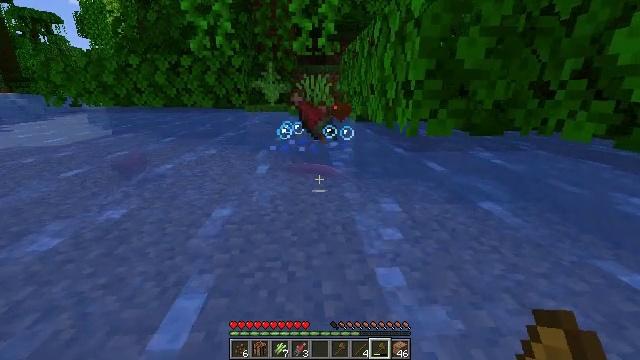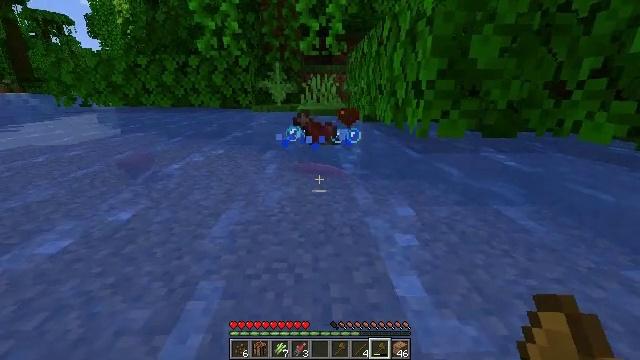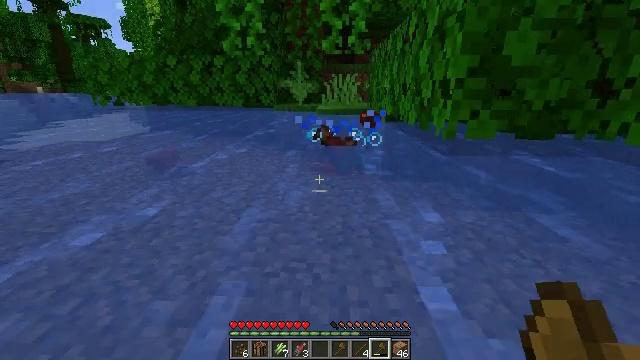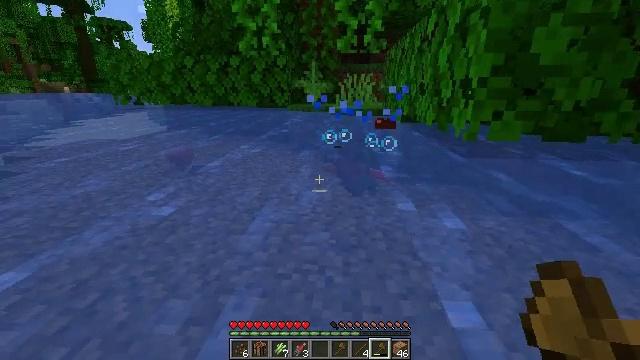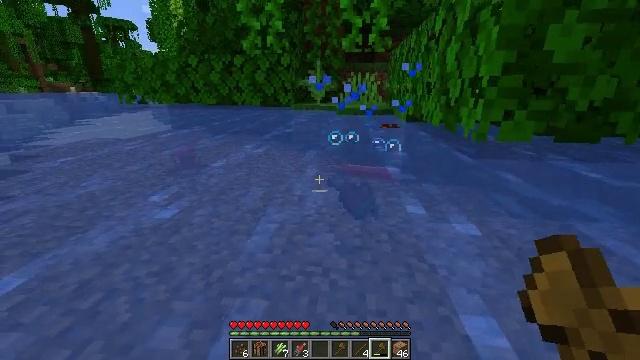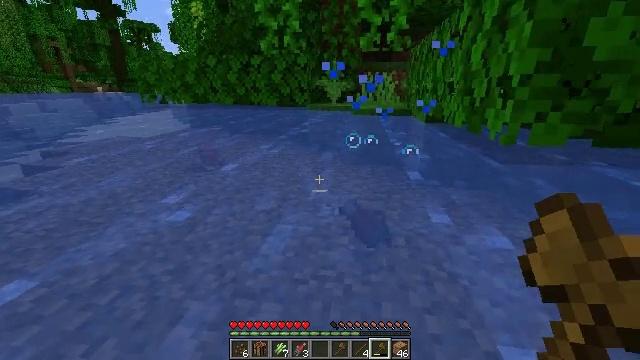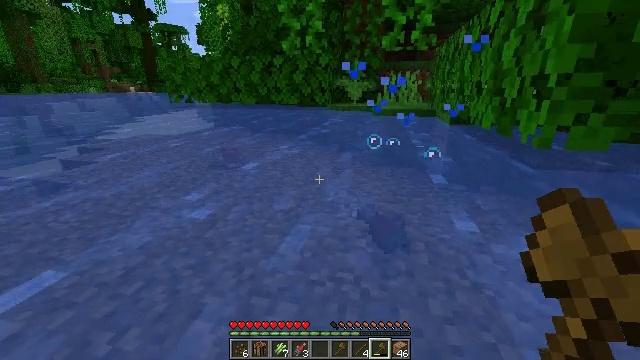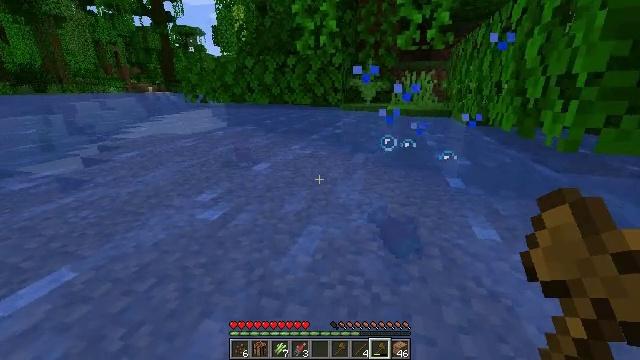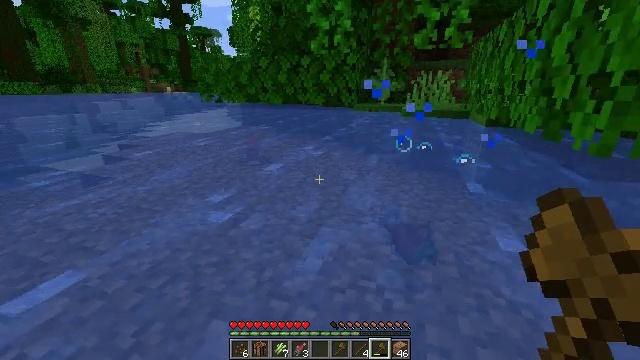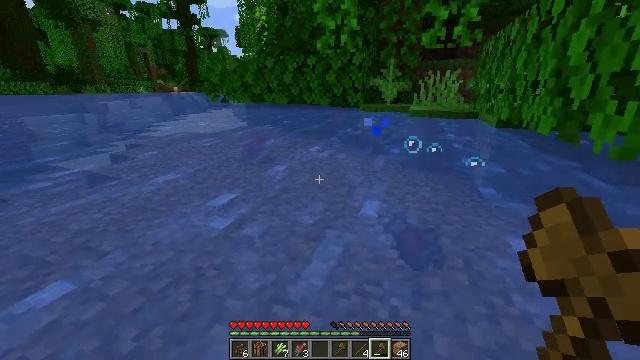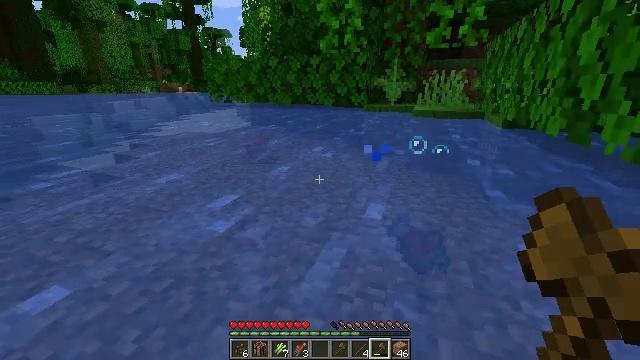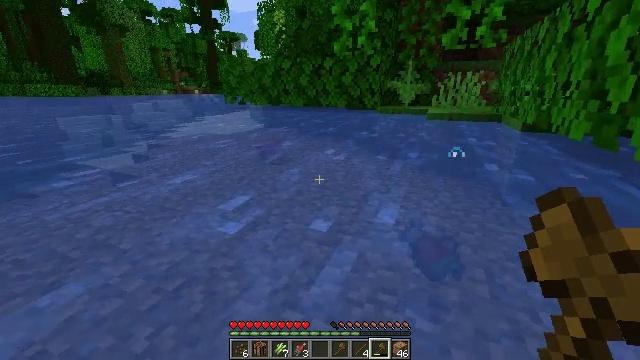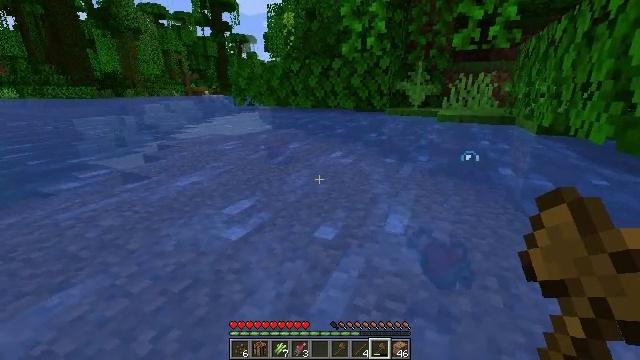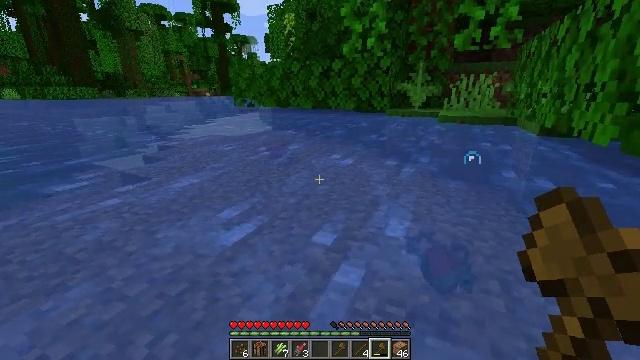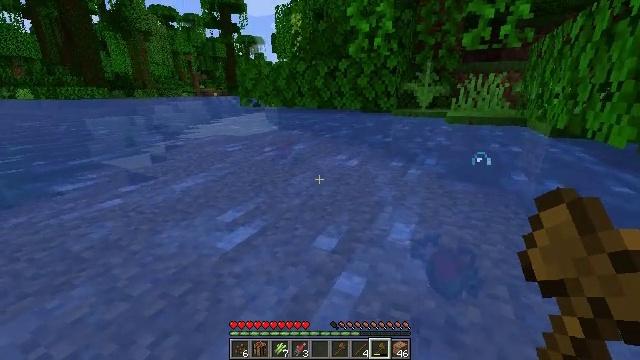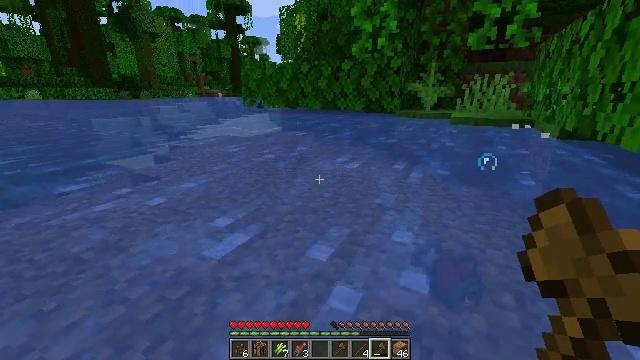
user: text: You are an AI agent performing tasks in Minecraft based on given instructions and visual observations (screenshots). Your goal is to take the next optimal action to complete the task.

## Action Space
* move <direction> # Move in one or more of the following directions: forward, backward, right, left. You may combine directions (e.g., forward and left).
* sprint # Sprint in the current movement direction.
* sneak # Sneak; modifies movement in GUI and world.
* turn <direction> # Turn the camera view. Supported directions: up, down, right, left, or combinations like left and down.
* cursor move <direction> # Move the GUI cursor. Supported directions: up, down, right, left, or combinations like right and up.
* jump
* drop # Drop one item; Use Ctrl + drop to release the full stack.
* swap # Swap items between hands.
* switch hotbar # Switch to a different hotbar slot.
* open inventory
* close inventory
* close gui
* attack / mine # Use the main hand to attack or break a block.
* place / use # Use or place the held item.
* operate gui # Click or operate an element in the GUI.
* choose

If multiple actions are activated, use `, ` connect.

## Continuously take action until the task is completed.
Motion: motion action
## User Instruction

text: Hunt a salmon.
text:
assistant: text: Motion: move forward, sneak, turn left
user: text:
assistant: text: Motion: move forward, sneak, turn left
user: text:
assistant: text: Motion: move forward, sneak, turn left
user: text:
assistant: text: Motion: move forward, sneak
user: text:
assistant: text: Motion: move forward, sneak, turn left
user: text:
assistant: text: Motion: move forward, sneak, turn left
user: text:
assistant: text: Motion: move forward, sneak, turn left
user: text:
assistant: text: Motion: move forward, sneak, turn left
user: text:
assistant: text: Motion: move forward, sneak, turn left
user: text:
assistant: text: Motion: move forward, sneak
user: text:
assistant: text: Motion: move forward, sneak, turn left
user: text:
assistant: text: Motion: move forward and move right, sneak, turn left
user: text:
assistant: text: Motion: move forward and move right, sneak
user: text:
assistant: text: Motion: move forward and move right, sneak, turn left
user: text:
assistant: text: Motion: move forward and move right, sneak
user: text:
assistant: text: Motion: move forward and move right, sneak
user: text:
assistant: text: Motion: move forward
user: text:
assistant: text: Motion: move forward
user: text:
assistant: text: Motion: move forward
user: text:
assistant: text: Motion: move forward and move right
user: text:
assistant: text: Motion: move forward and move right
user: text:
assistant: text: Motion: move forward and move right
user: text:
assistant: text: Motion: move forward and move right
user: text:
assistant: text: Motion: move forward
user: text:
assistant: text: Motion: move forward
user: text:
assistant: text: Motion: move forward
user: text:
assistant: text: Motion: move forward
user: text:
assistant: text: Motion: move forward
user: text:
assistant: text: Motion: move forward
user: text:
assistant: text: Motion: move forward, turn left